Aerial crown-view tile of a tropical tree (Barro Colorado Island, Panama), acquired 20250414:
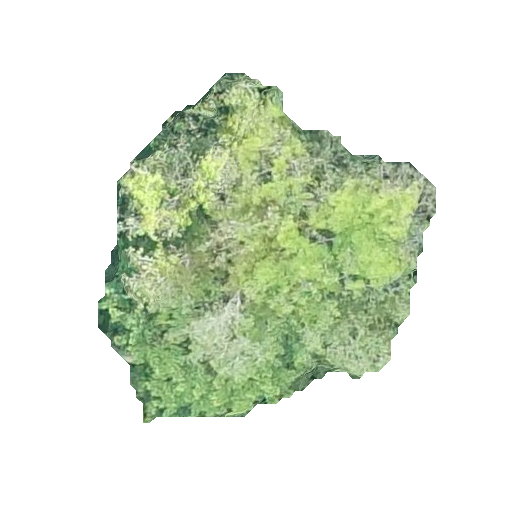
Species: Tabernaemontana arborea
GBIF accepted scientific name: Tabernaemontana arborea
Crown area: 118.993 m²